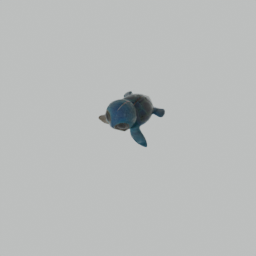
Label: animals